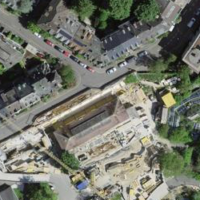
EUNIS habitat code: 53
Species observed at this site:
Prunus spinosa
Cercis siliquastrum
Ciconia ciconia
Phaneroptera nana
Datura stramonium